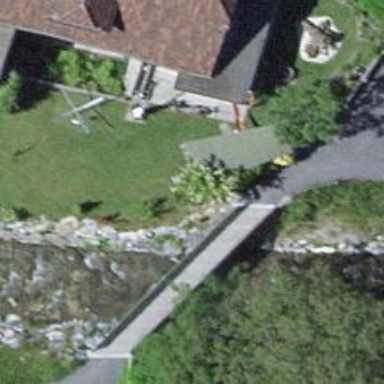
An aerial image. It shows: Path that includes beam bridge.